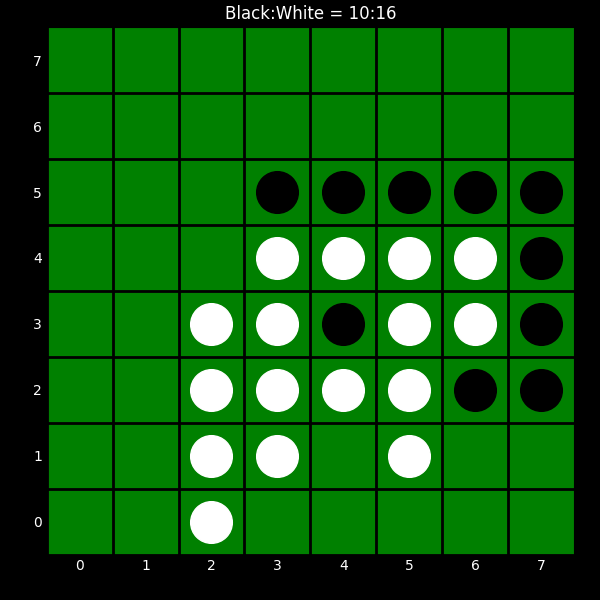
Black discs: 10
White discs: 16